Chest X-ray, PA view. Patient: 50 years old, sex M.
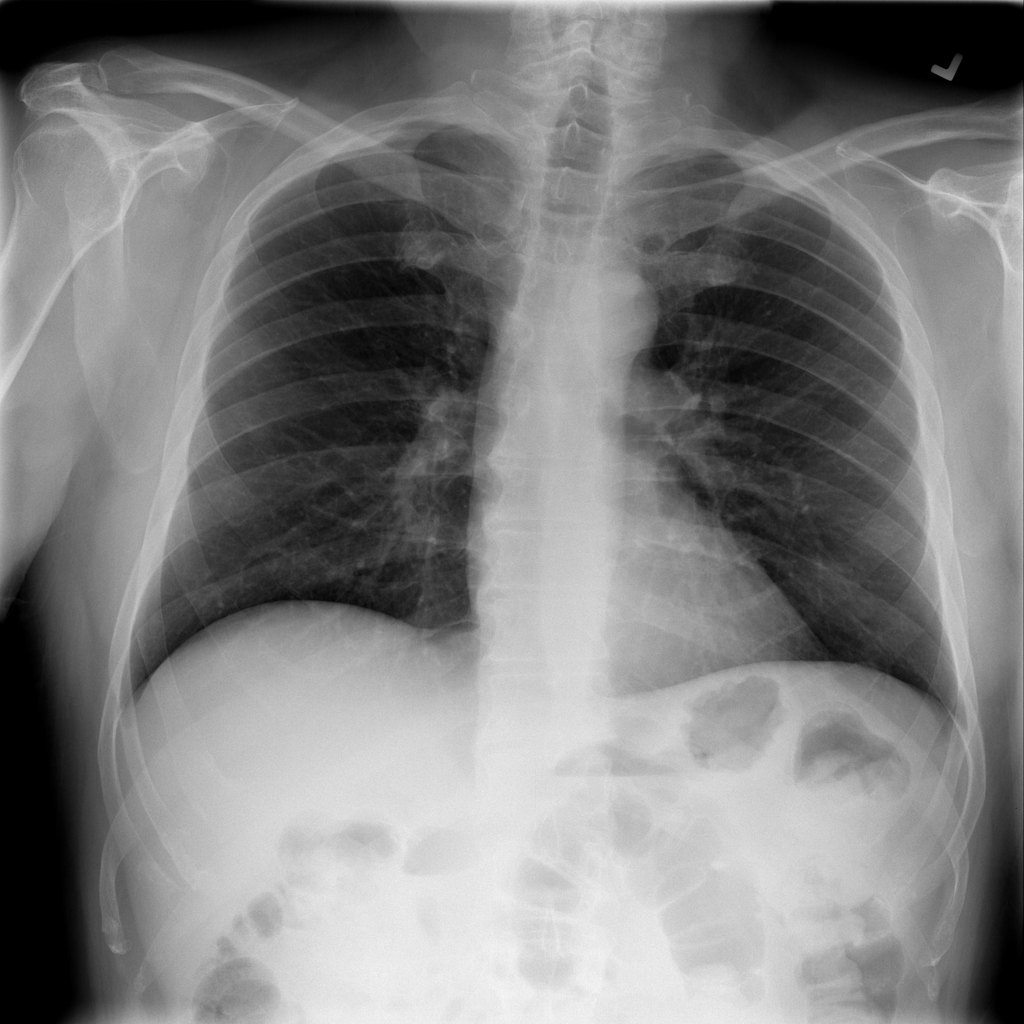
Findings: No Finding